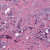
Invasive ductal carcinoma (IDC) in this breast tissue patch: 1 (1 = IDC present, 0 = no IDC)